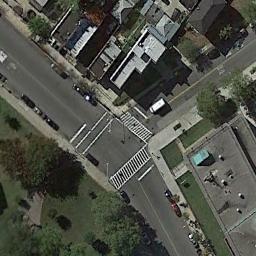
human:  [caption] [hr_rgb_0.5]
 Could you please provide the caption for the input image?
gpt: There are many cars at the intersection .

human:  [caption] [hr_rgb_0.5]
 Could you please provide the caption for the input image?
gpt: An intersection with sparse traffic located in a residential area with a green area .

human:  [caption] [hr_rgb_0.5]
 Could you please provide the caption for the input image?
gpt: There are several moving vehicles on the road at the intersection, With many buildings and some trees around the intersection .

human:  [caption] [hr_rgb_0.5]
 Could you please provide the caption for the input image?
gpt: There are many buildings of different shapes and sizes beside the intersection .

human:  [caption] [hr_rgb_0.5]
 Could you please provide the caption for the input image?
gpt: There are some green trees and buildings around the intersection .